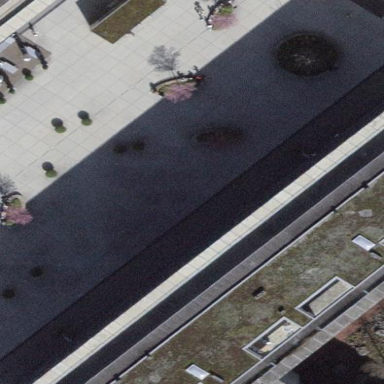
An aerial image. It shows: Building with flat roof.